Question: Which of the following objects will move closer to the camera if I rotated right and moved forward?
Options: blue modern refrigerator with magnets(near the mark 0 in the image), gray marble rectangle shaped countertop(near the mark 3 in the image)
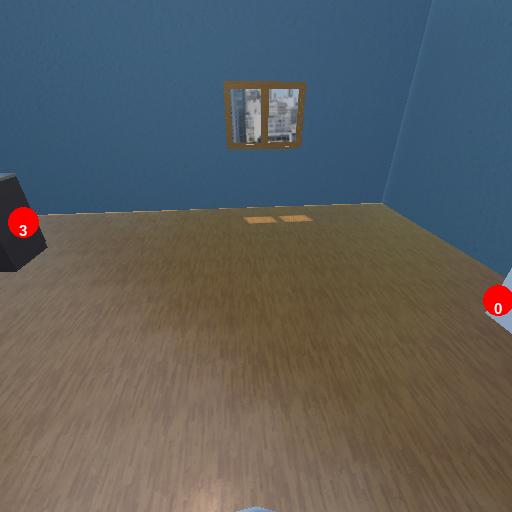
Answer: blue modern refrigerator with magnets(near the mark 0 in the image)